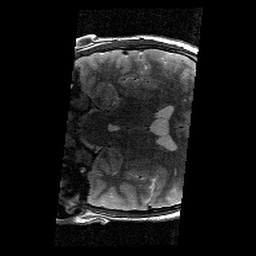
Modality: T2w
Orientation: coronal
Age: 13
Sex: male
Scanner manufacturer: siemens
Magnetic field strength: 3 T
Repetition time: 8.46 s
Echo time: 0.067 s